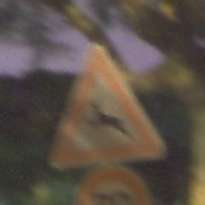
Verkehrszeichen: WildwechselRechts
Zusatzzeichen unten: Geschwindigkeit70
Umgebung: Outdoor, Suburban
Tageszeit: Night
Wetter: PartlyCloudy
Licht: Artificial
Jahreszeit: NotSpecified
Kontrast: HighContrast